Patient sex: M
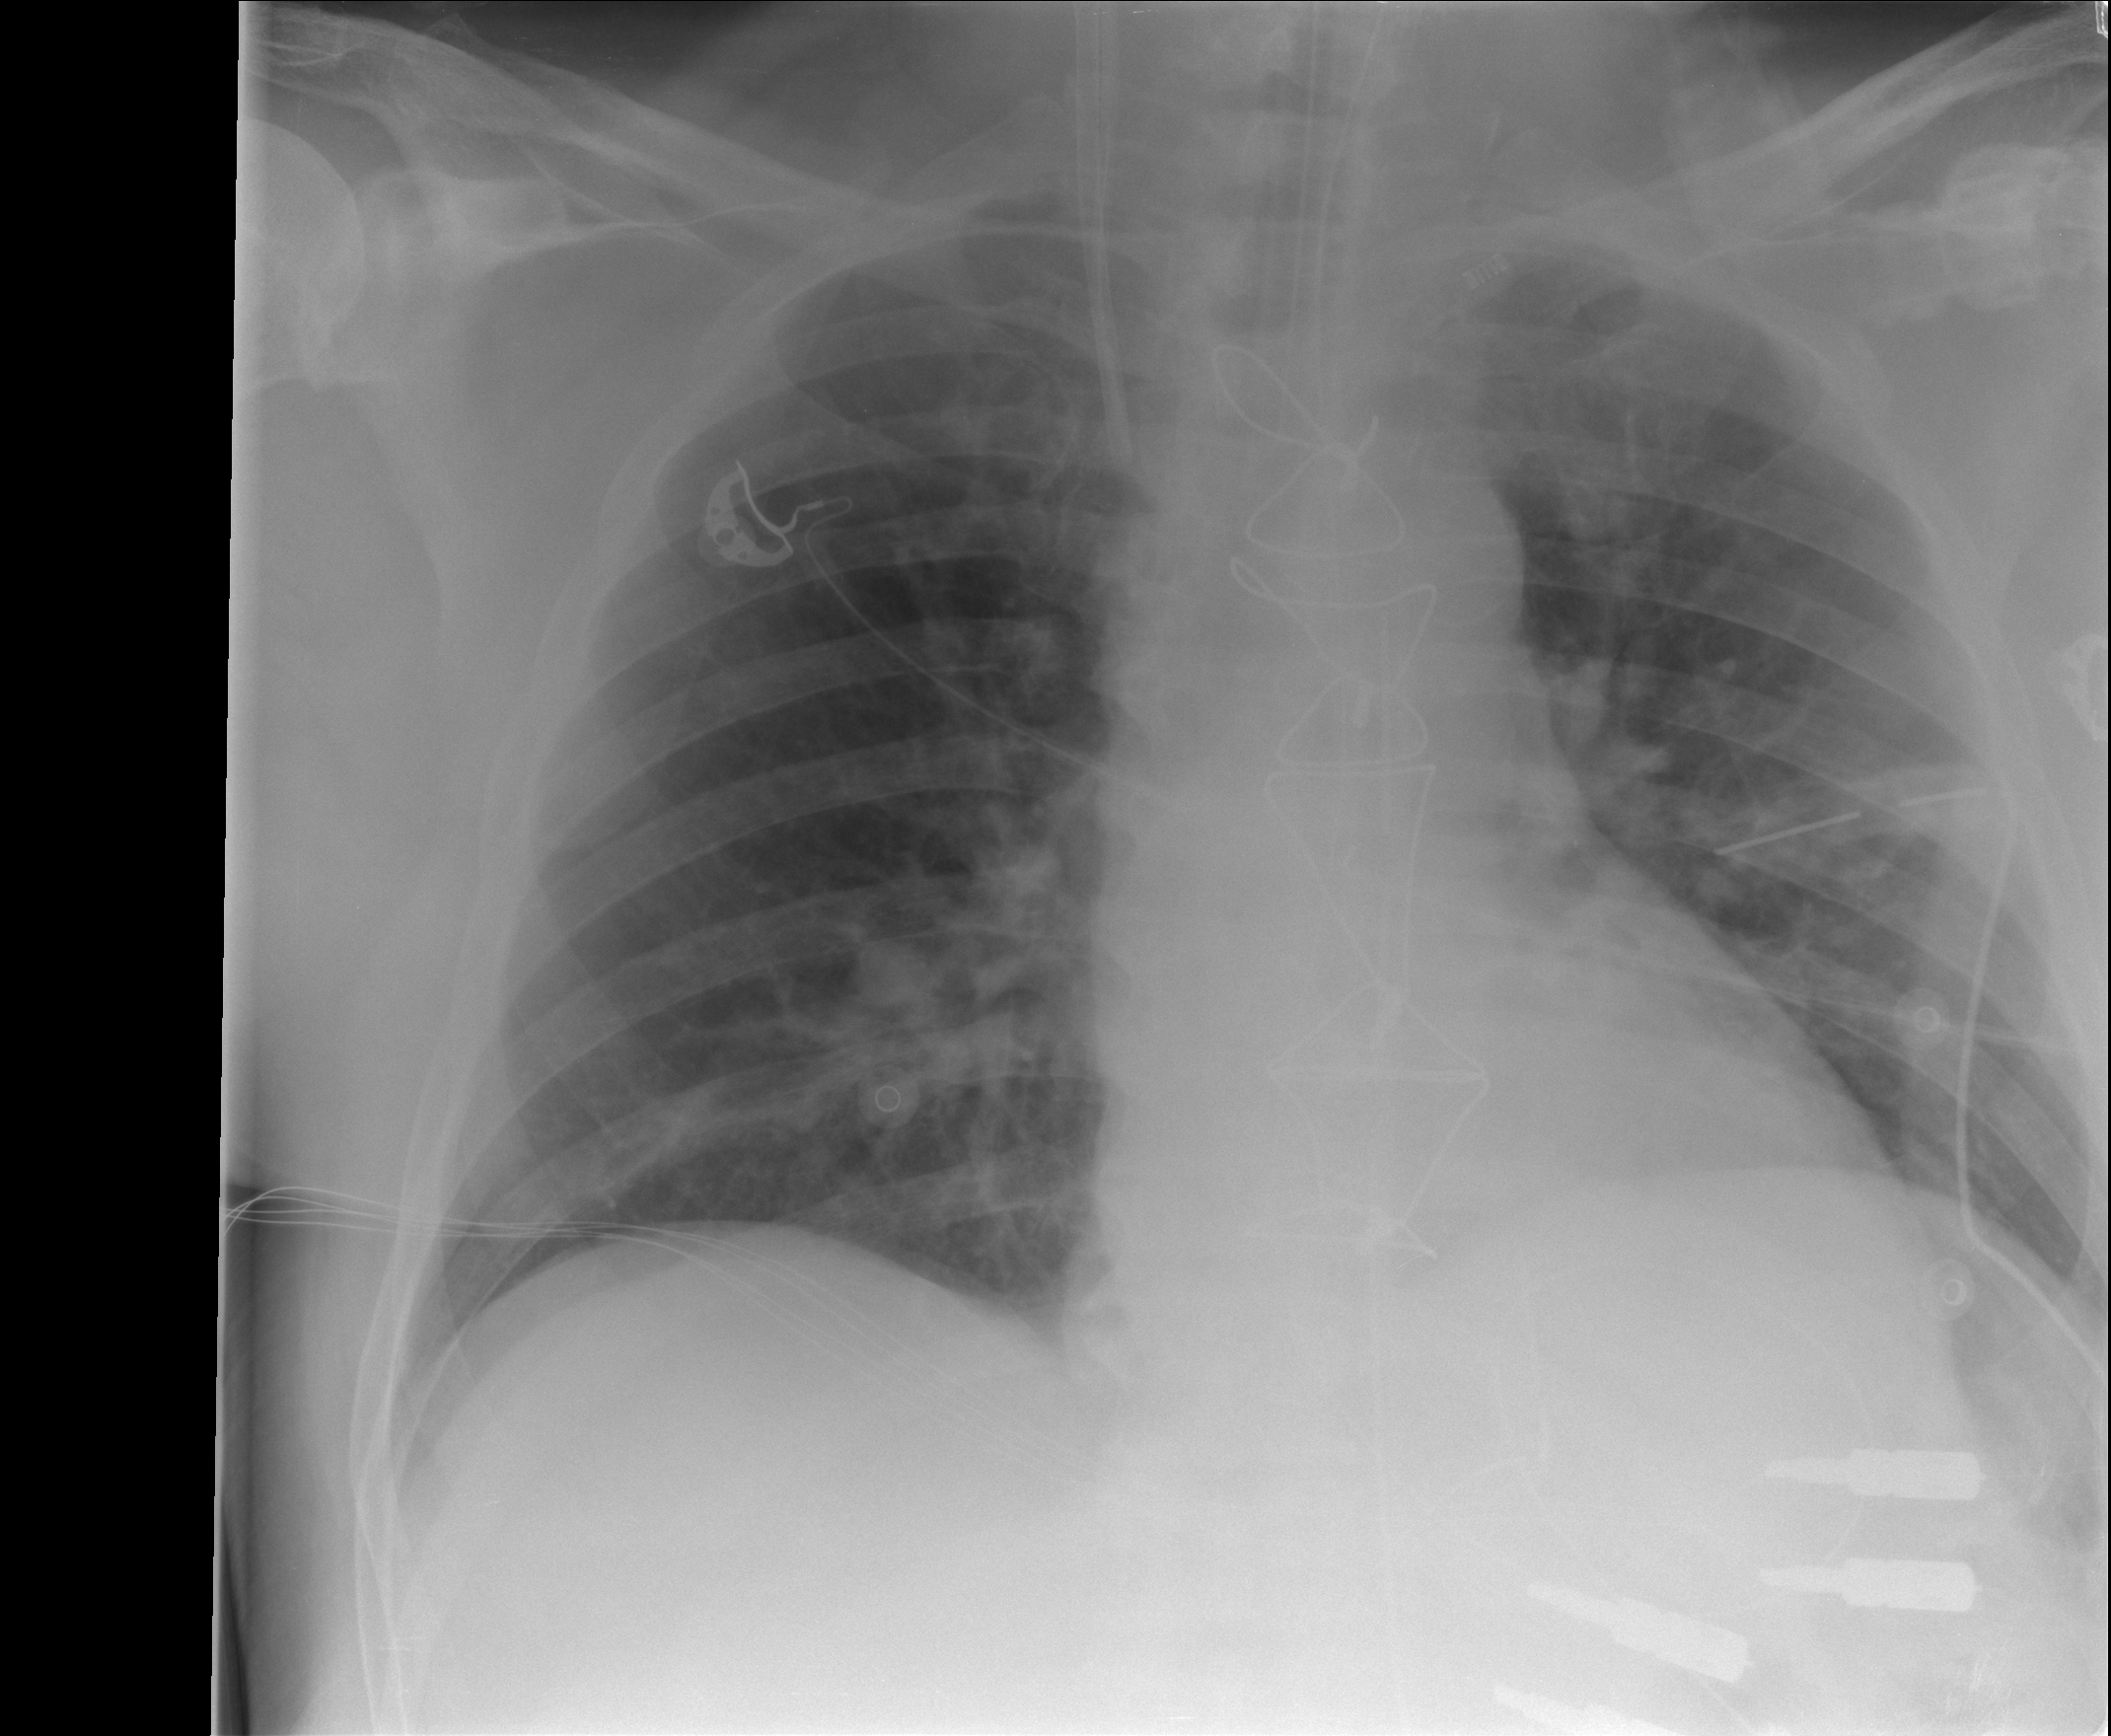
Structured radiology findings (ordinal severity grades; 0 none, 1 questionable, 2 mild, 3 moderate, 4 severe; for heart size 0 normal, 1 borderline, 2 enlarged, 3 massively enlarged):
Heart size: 1
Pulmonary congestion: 0
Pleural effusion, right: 0
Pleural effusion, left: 0
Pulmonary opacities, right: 0
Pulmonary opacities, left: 0
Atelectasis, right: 2
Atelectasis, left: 1